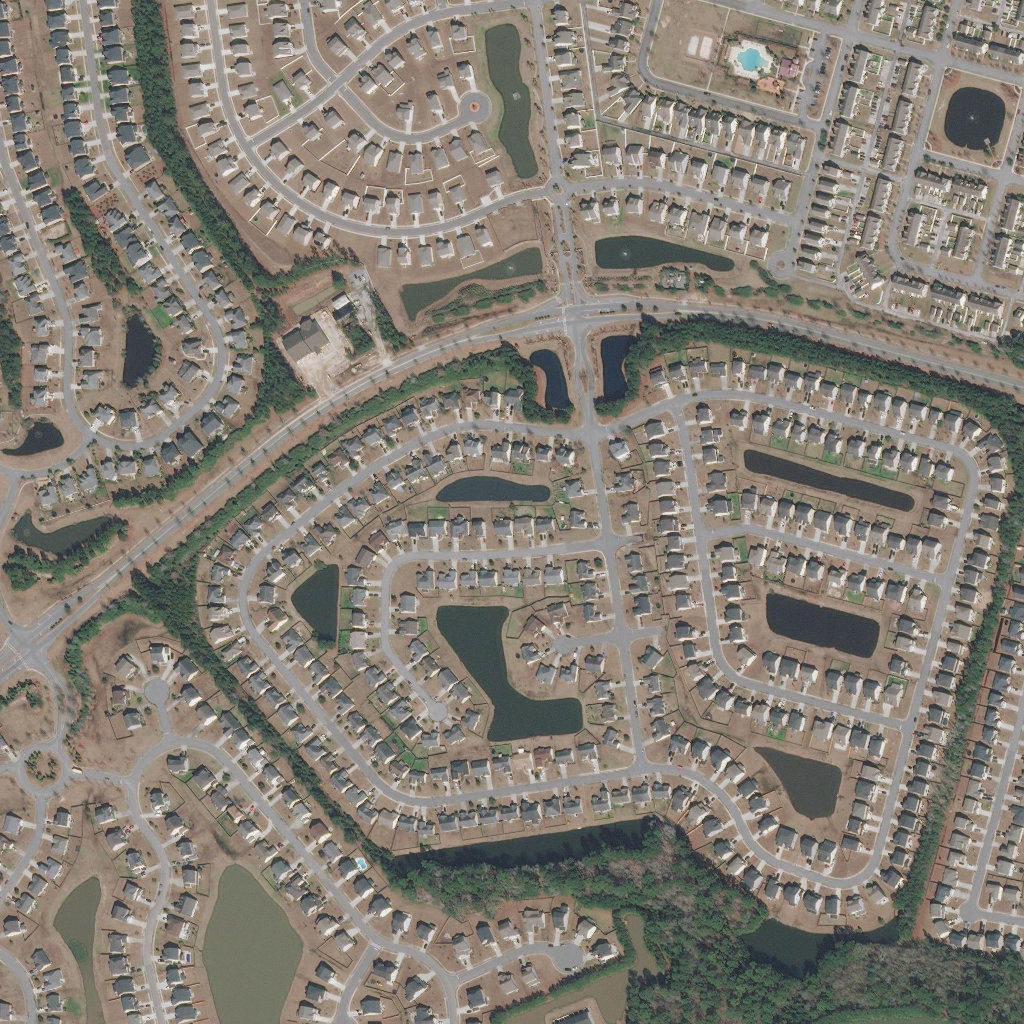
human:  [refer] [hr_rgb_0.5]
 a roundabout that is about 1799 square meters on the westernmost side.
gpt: <box>[[0, 71, 7, 78, 0]]</box>

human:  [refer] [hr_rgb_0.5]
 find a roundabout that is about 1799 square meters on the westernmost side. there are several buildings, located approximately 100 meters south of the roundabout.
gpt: <box>[[0, 71, 7, 78, 0]]</box>